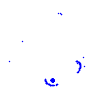
Particle: kaon